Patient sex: M
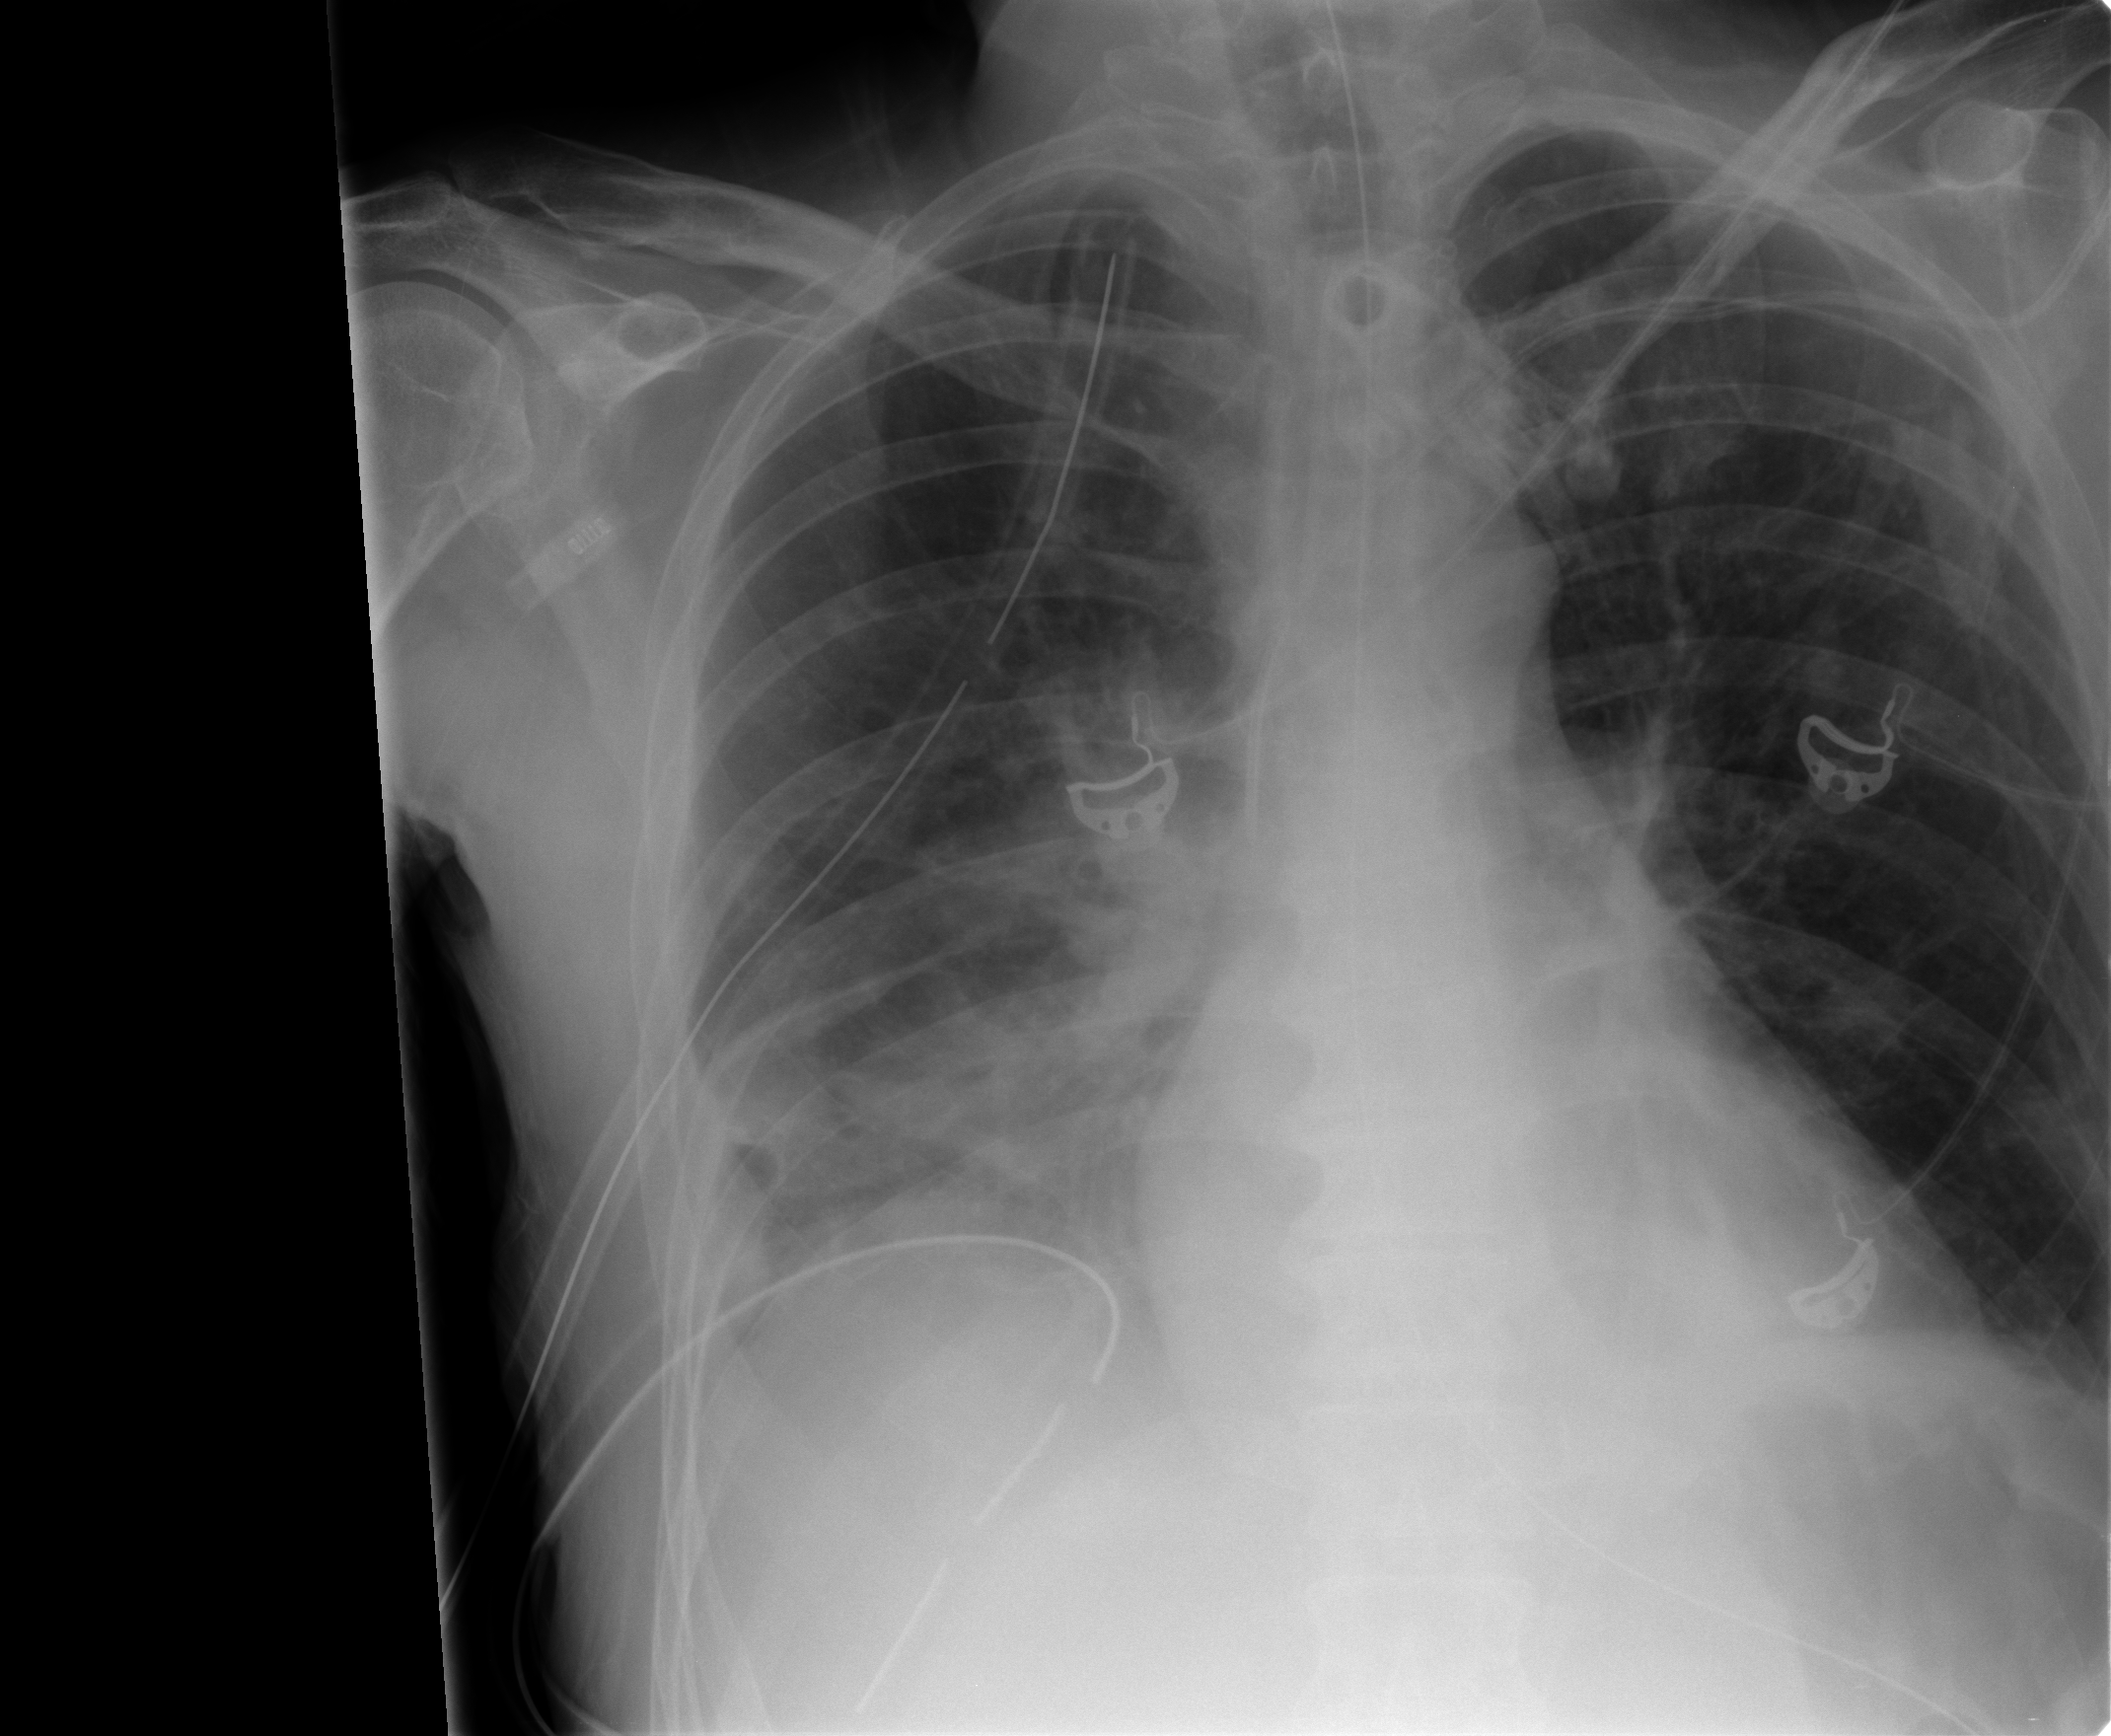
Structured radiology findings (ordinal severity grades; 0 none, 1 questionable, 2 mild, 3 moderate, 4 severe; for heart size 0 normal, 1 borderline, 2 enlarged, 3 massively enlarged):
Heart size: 0
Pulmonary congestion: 0
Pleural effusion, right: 2
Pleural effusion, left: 0
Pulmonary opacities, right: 2
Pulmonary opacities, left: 0
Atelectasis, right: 3
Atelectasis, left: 1